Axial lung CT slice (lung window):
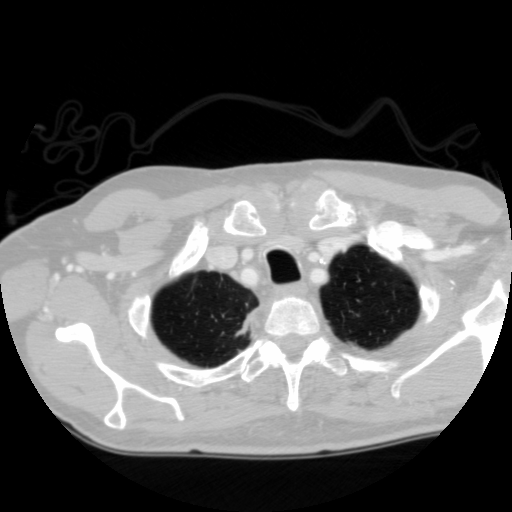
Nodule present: yes
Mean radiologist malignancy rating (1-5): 1